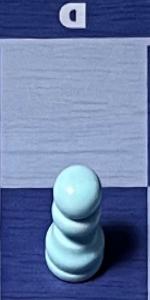
Label: Pawn_White